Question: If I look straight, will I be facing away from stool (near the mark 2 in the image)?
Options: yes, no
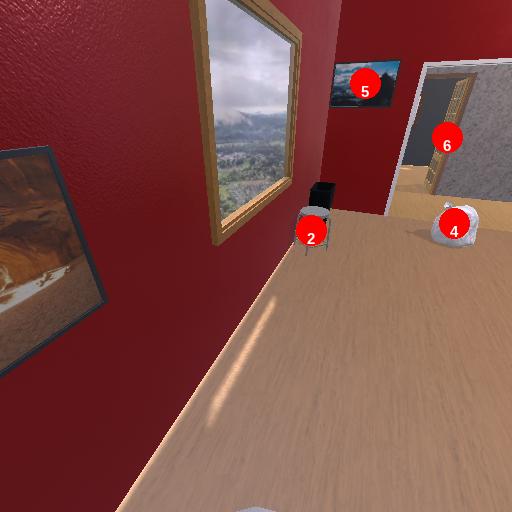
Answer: yes